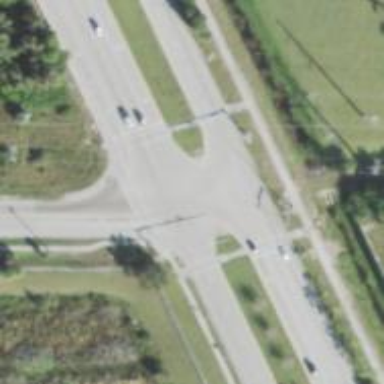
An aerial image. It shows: Uncontrolled crossing on footway.